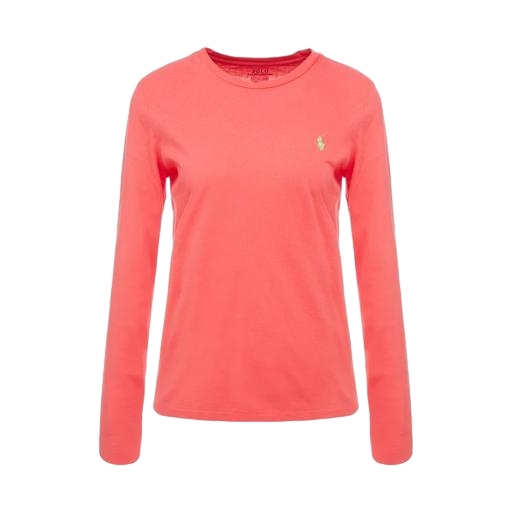
longsleeve t-shirt, long-sleeve jersey tee, pink long-sleeve t-shirt, white background